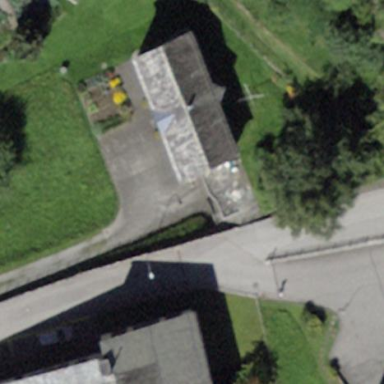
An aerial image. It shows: Building with gabled roof.